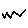
Label: zigzag